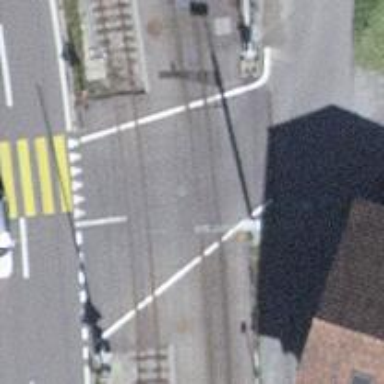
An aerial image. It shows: Level crossing along the railway.